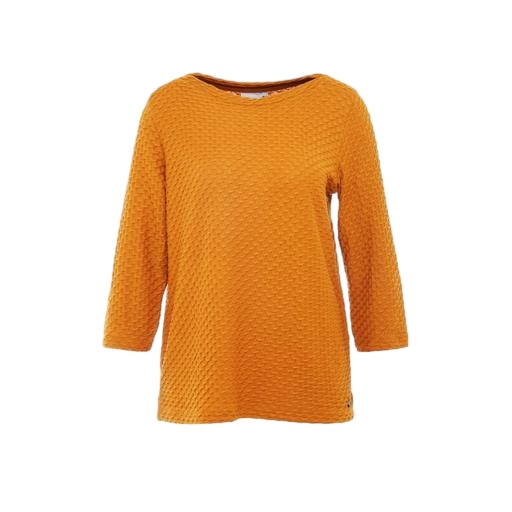
textured tee, gold boatneck t-shirt, textured oversized t-shirt, white background